Field crop: maize
Growth stage: 2
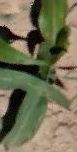
Species: maize